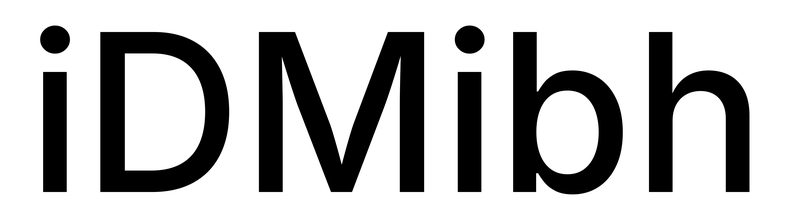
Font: Inter_Medium